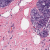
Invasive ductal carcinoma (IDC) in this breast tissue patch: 0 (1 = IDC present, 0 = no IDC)